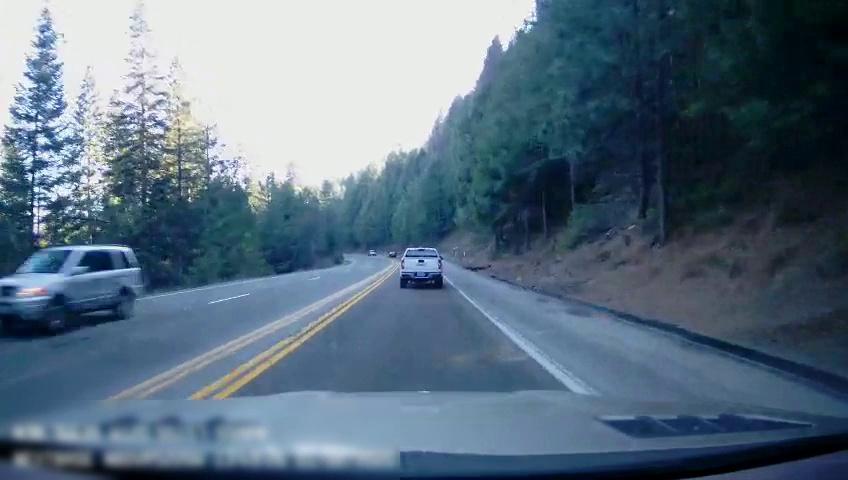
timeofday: Day
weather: Sunny
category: Drivable Space
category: Vehicles | SUV
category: Vehicles | Truck
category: Lanes | Alternate Lane
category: Lanes | Current Lane
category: Lanes | Current Lane
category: Lanes | Opposite Lane
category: Lanes | Opposite Lane
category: Lanes | Opposite Lane
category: Lanes | Opposite Lane